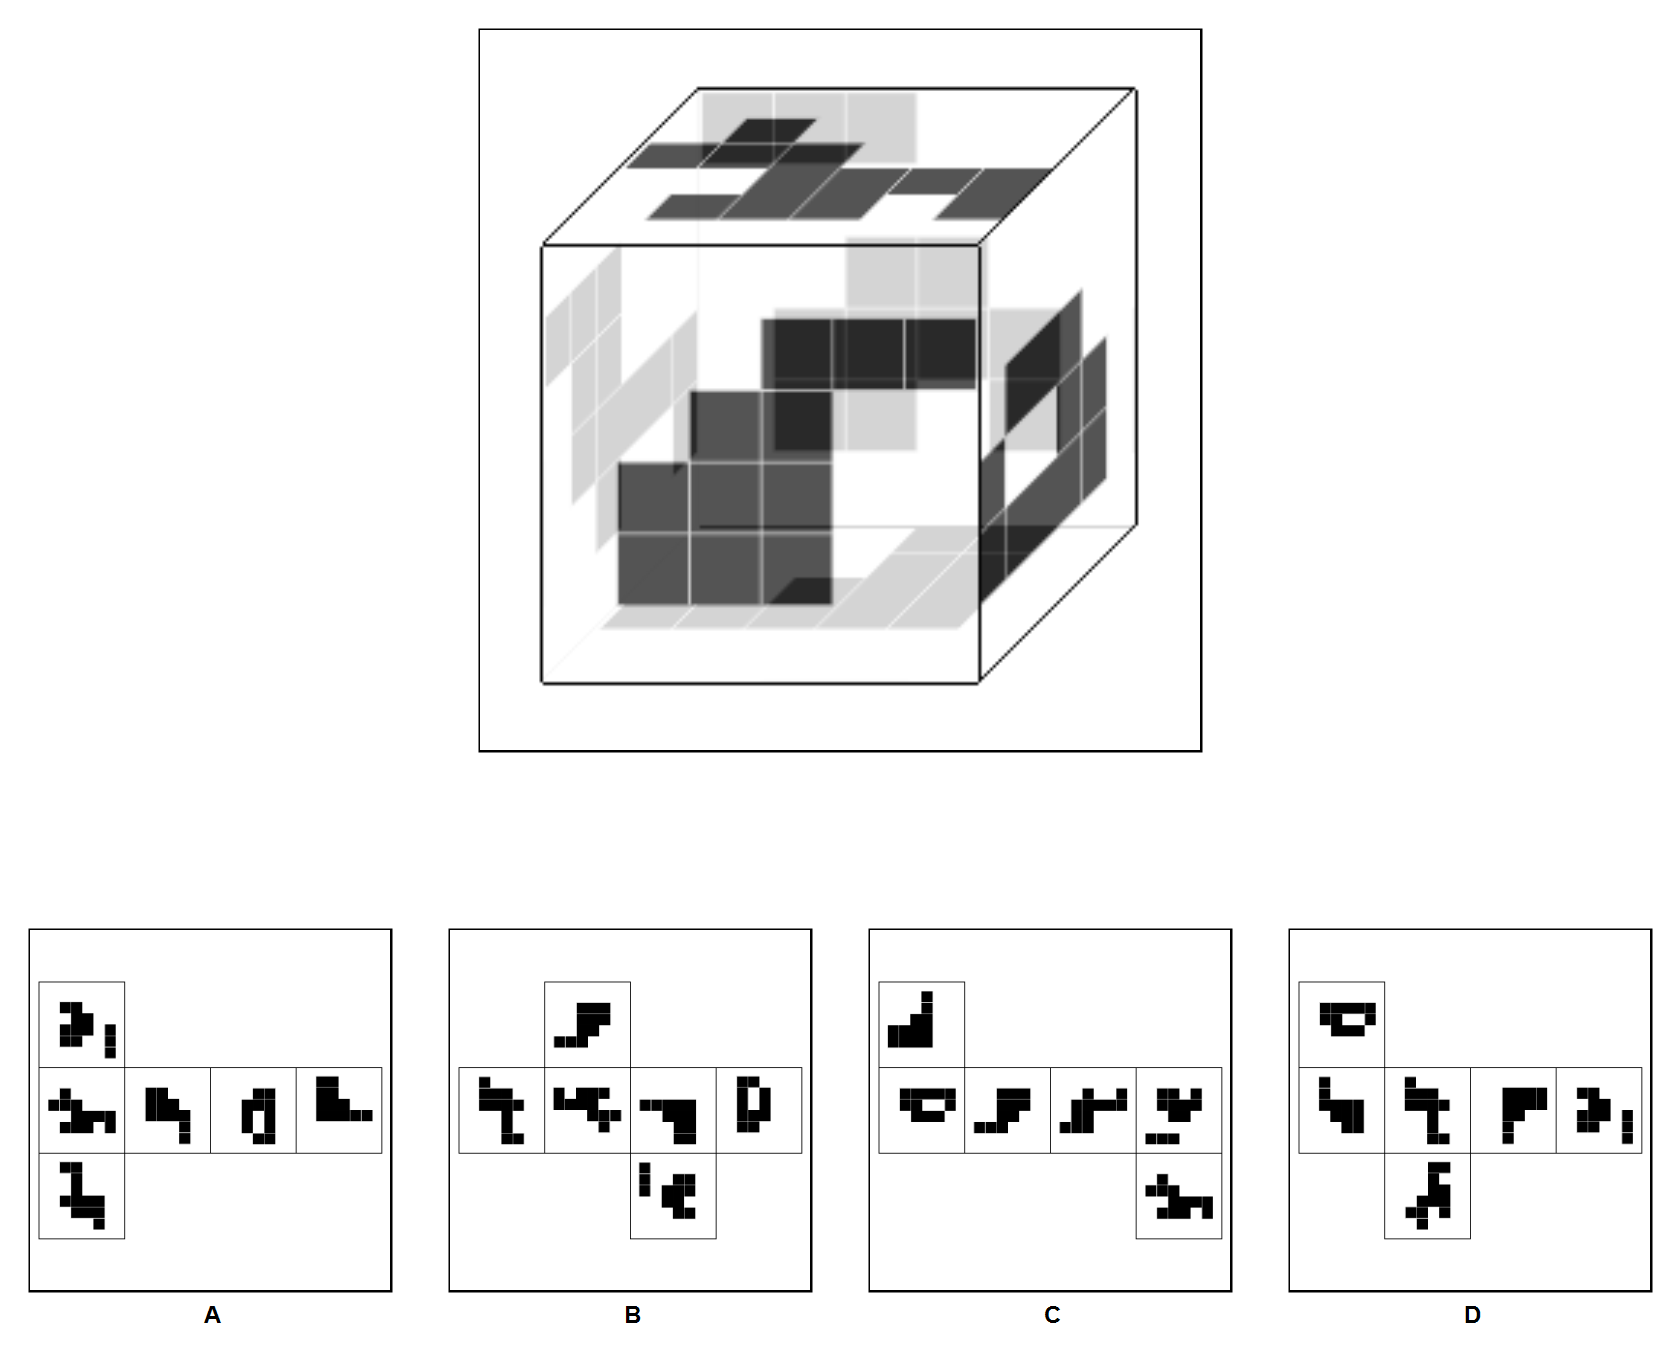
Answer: C